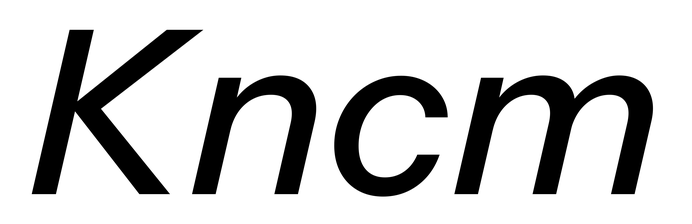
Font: InstrumentSans-Italic_Medium_Italic